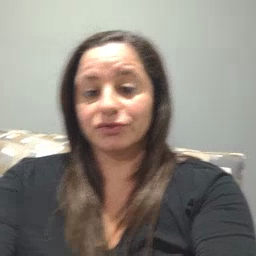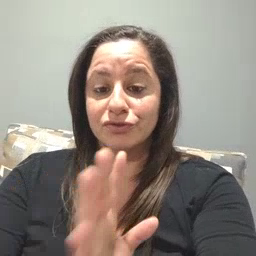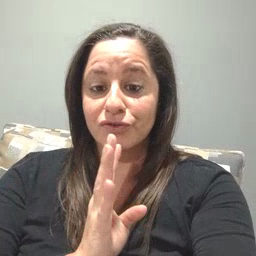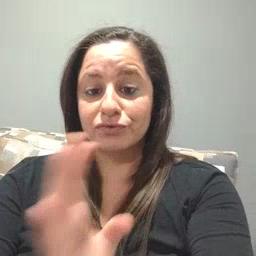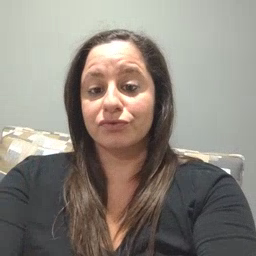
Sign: talk